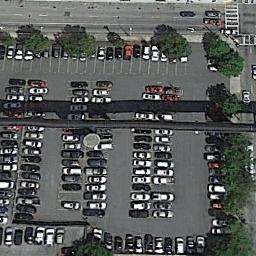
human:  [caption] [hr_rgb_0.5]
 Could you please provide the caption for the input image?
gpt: The parking lot is full of cars next to some trees .

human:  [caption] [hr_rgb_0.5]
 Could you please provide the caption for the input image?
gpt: Many cars are in the parking lot .

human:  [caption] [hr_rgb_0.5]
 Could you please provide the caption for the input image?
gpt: The parking lot with some cars arranged neatly in lines is surrounded by some trees .

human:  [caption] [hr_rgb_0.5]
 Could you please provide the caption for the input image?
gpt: Seven rows of cars were parked in the parking lot .

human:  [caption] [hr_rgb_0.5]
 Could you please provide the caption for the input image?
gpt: There are some green trees beside the parking lot .